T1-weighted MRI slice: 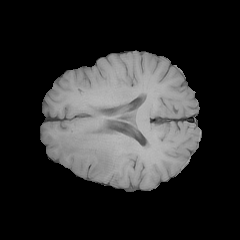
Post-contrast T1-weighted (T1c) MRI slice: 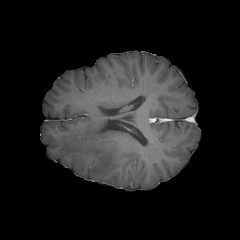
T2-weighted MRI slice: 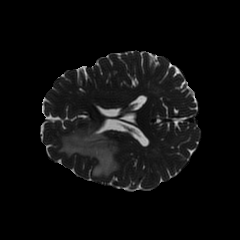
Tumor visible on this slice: yes